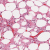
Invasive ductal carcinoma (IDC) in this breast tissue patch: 0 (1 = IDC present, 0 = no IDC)